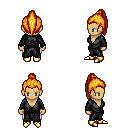
a pixel art fantasy rpg character, female body template, human, tanned skin, gray robe, white pants, light blonde long topknot hairstyle, gold boots, four views (front, back, left, right), 2x2 character sprite sheet, small pixel art, hard edges, no anti-aliasing